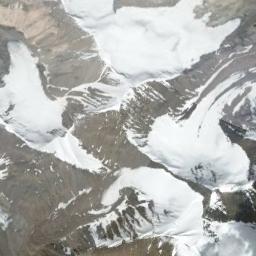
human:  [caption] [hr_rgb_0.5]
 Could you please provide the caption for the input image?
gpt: The snow berg is consist of bare land and white snow .

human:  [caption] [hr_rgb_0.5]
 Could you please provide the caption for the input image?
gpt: White snow and brown bare ground intersect on the snow mountain .

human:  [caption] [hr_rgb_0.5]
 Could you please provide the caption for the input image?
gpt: The snowberg has some cirques and the color of the mountain is brown .

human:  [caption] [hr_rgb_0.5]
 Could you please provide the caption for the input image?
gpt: There is snow on the part of the snowberg .

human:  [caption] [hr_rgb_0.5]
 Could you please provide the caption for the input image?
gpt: There are much snow and some bare land on the snowberg .